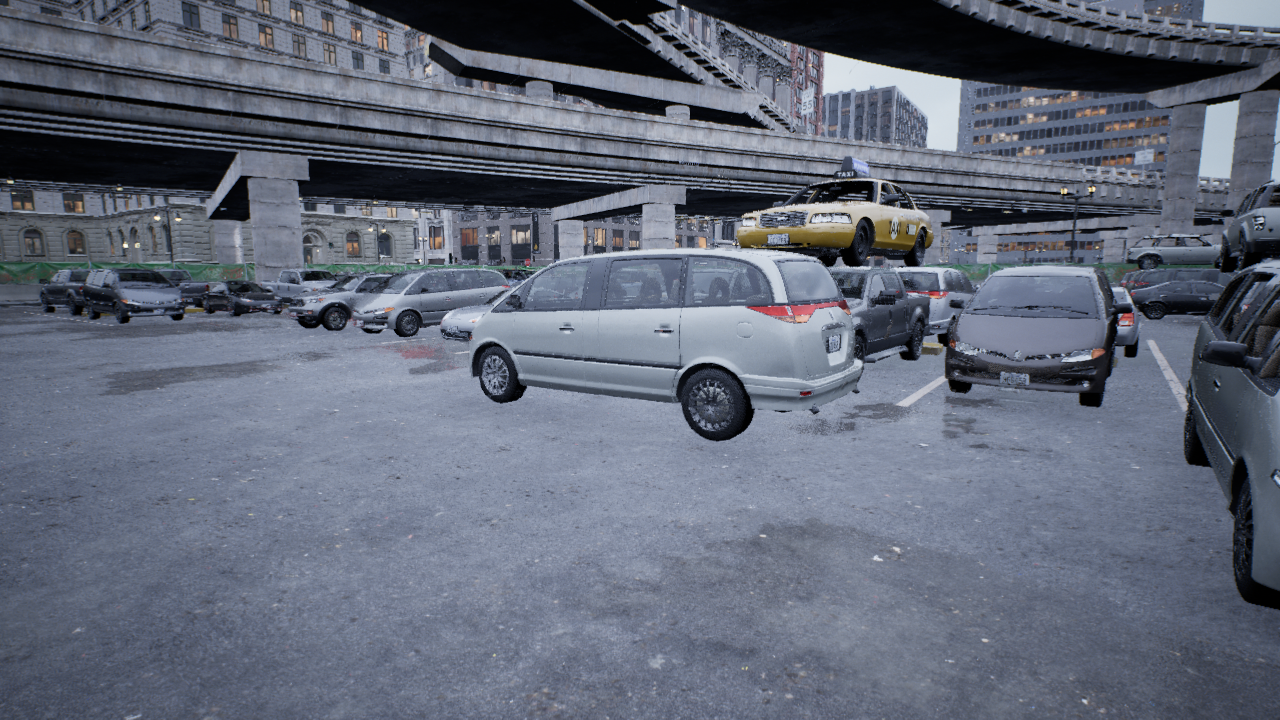
Venue: arterial
Lighting: overcast
Vehicle rig: minivan